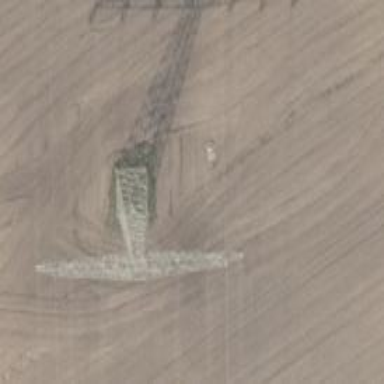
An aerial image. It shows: Power tower.